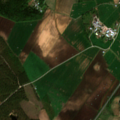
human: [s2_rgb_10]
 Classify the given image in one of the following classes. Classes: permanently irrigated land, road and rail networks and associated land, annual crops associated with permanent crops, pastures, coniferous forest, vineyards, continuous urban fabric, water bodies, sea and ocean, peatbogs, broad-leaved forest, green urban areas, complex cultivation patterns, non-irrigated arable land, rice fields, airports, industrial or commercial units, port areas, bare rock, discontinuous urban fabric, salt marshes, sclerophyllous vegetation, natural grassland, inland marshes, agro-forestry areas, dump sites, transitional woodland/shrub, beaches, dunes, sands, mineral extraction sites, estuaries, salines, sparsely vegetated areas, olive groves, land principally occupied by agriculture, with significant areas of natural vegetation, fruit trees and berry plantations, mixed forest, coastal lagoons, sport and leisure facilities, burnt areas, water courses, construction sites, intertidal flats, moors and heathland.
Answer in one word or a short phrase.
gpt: non-irrigated arable land, land principally occupied by agriculture, with significant areas of natural vegetation, coniferous forest